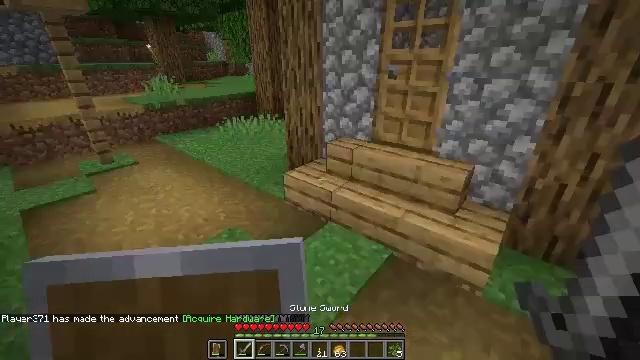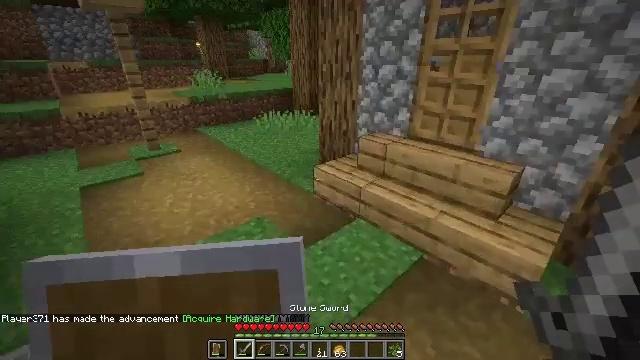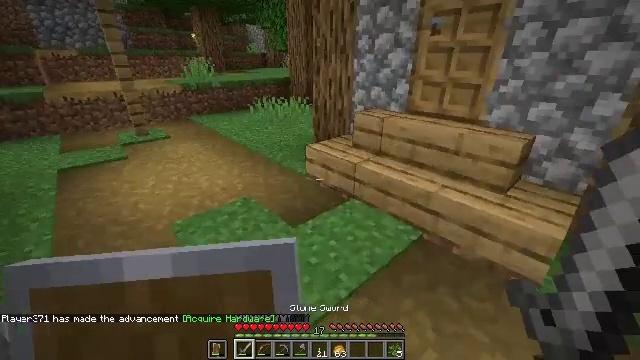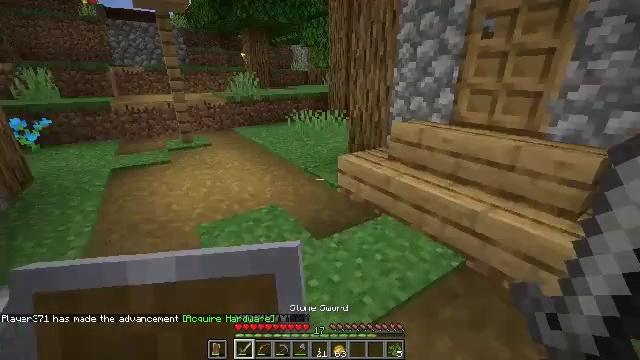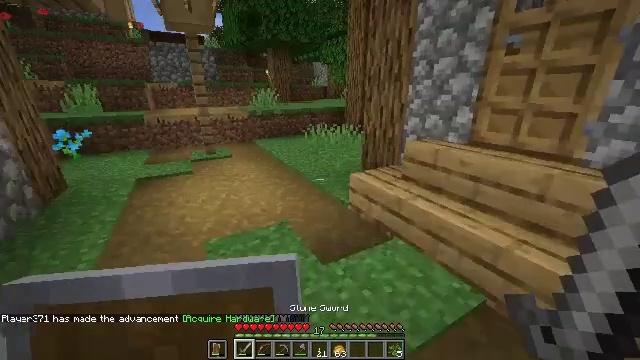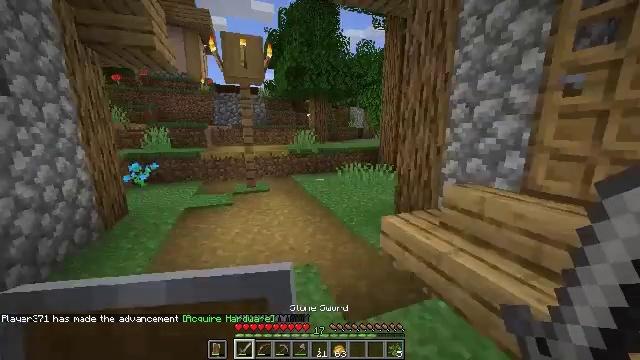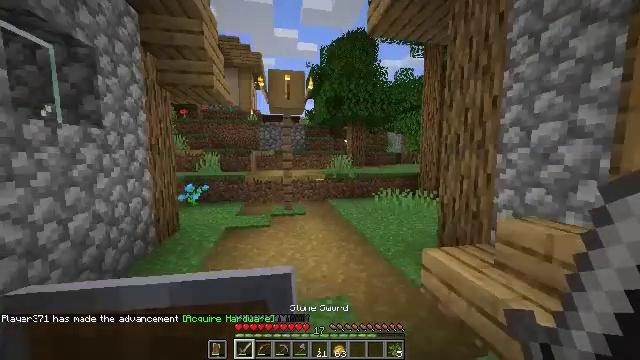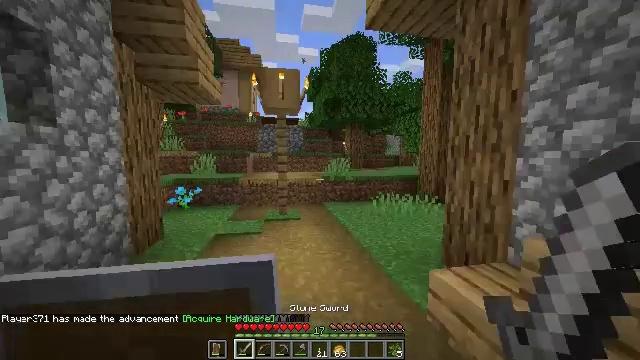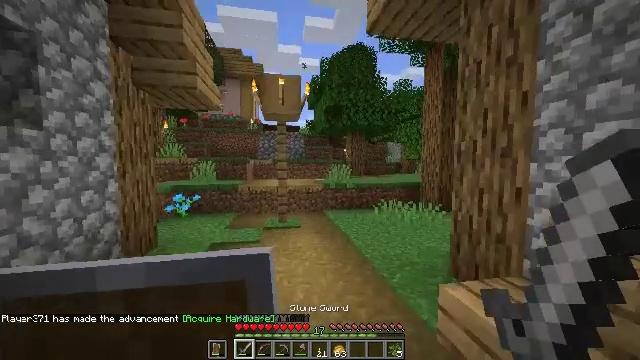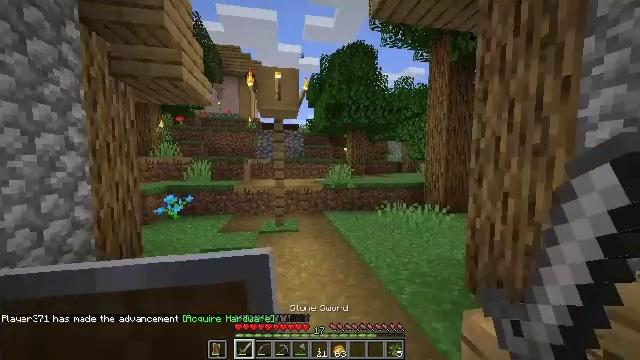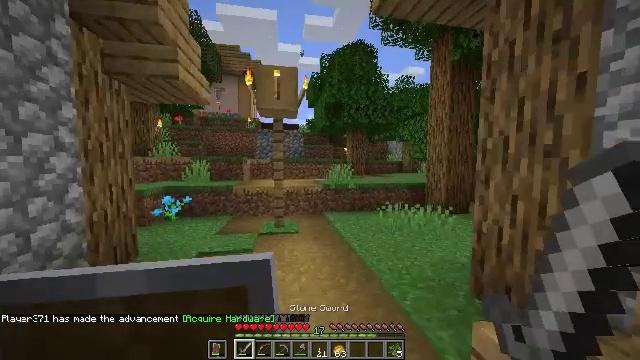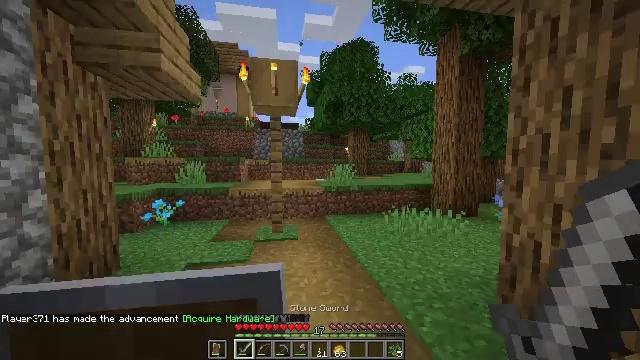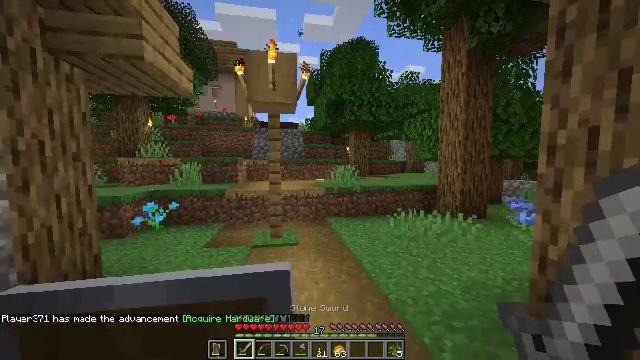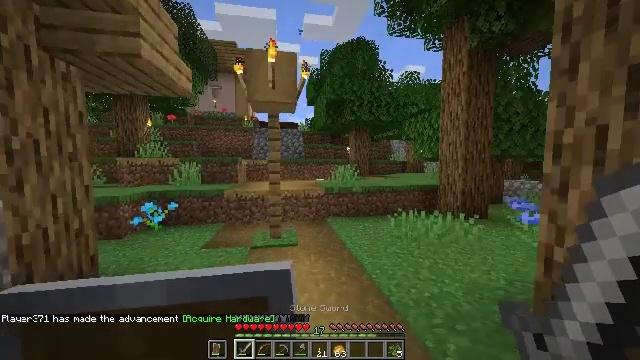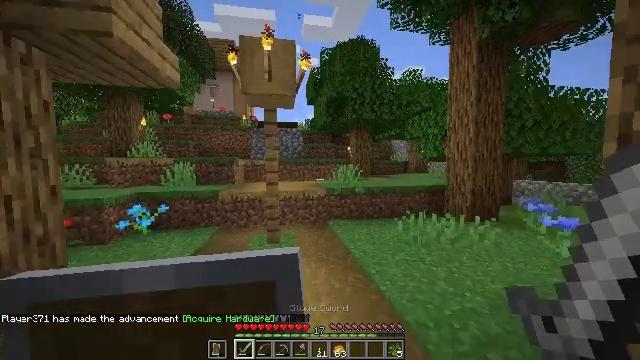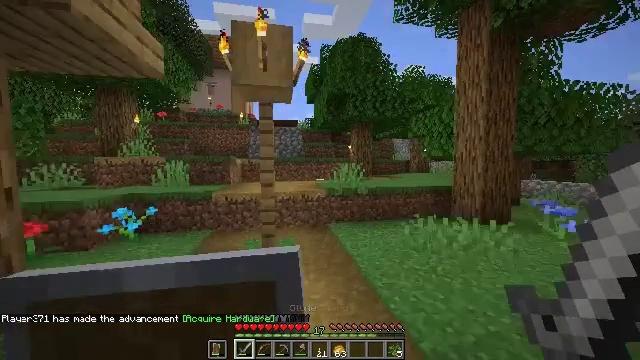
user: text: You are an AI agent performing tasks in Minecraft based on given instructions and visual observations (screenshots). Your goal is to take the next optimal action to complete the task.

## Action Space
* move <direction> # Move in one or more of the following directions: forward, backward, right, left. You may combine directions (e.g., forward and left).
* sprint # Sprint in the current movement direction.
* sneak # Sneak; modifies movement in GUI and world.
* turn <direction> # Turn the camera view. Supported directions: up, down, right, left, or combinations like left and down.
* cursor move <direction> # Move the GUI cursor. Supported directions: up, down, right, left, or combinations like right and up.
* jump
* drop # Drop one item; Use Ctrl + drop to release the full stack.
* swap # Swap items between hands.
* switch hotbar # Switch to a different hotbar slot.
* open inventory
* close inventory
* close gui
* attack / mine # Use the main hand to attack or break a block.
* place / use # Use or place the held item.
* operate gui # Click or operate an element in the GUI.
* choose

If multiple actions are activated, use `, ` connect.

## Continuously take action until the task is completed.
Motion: motion action
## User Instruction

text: Interact with the crafting table to craft a glass bottle.
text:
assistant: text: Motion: move forward, turn left
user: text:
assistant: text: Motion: move forward
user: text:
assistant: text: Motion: move forward, sprint, turn left and up
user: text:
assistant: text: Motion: move forward, sprint, turn left and up
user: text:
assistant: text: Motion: move forward, turn left and up
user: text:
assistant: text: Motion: move forward, sprint, turn left and up
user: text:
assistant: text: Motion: move forward, sprint
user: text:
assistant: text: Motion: move forward, sprint, turn up
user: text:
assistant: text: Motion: move forward
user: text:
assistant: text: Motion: move forward
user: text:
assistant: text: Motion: move forward
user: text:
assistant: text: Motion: move forward
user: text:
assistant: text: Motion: move forward
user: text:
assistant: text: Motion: move forward
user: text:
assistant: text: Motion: move forward
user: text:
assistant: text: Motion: move forward
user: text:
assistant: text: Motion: move forward
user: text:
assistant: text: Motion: move forward, sprint
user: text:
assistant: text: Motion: move forward, sprint
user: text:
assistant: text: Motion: move forward, sprint
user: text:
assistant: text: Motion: move forward
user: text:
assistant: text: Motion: move forward
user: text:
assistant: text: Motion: move forward
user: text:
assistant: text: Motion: move forward
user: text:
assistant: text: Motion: move forward
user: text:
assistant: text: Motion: move forward
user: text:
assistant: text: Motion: move forward
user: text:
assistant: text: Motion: move forward
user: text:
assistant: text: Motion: move forward, turn left
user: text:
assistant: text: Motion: move forward, turn left